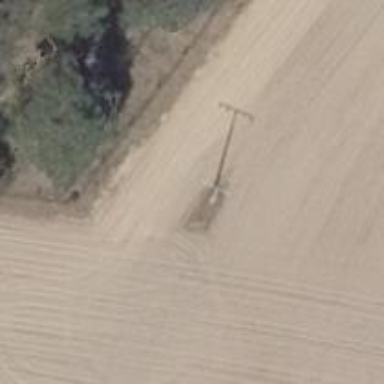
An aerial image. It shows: Power pole.